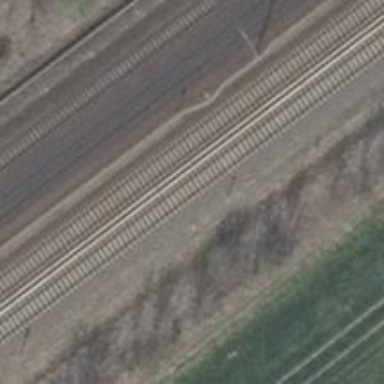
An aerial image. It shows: Railway milestone.